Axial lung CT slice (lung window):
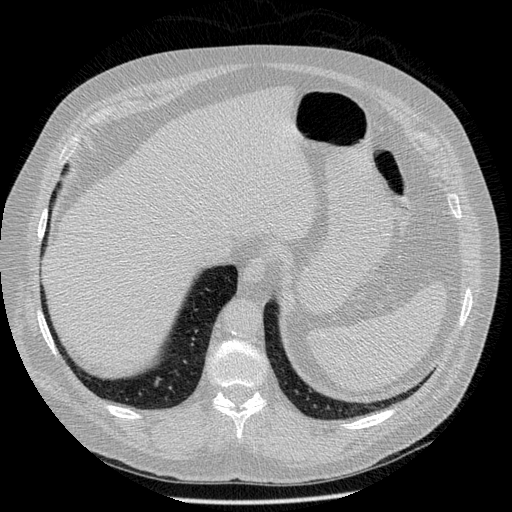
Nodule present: no